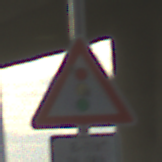
Verkehrszeichen: Lichtzeichenanlage
Zusatzzeichen unten: ZeitangabenOhneBeschraenkungAufWochentage2
Umgebung: Outdoor, Suburban
Tageszeit: SunriseSunset
Wetter: PartlyCloudy
Licht: Natural
Jahreszeit: NotSpecified
Kontrast: MediumContrast